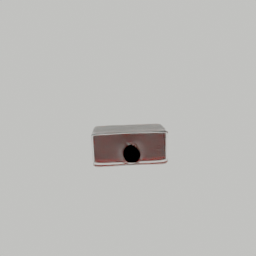
Label: tools